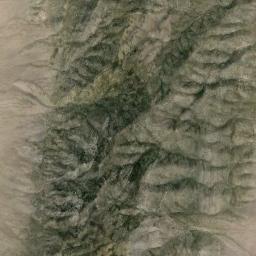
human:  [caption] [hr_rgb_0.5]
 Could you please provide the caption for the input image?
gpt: There is not the even mountain .

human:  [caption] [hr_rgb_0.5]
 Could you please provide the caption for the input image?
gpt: The mountain is full of bare land with some green plants .

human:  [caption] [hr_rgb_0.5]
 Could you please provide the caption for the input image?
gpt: The mountain is covered with brown mud .

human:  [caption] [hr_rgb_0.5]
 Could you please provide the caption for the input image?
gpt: The folded mountain consists of some ridges and valleys and is covered with some vegetation .

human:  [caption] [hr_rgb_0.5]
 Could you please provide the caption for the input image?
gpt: There are some rifts and green land on the mountain .